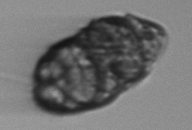
Label: Margalefidinium